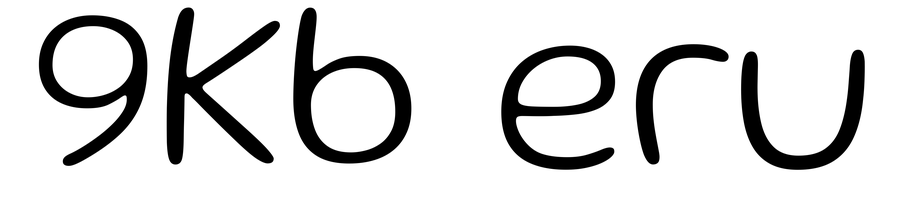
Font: Gluten_ExtraLight